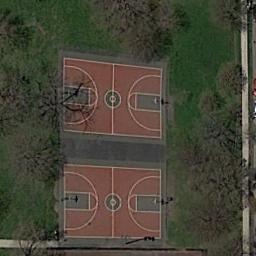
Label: basketball_court